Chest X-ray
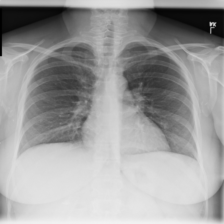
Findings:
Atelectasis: negative
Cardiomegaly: negative
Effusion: negative
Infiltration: negative
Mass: negative
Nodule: positive
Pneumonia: negative
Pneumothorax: negative
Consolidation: negative
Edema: negative
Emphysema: negative
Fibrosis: negative
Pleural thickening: negative
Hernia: negative